Question: In the website I am working on there is a javascript pop-up (jquery) that appears if you enter an incorrect input into a text field. However, if there is a label to the left of that text field it gets pushed to the right.
Would anyone have some insight as to where this might be occurring, or what the cause is?

<URL>
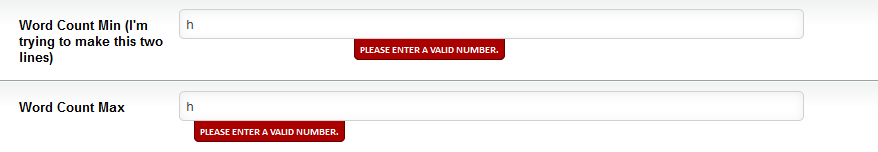
Answer: This is probably what is happening...
So left margin is pushing the image out as the label extends down. You could try floating it right and then having a right margin pushing it over instead. It's hard to make a good suggestion without seeing the rest of it.